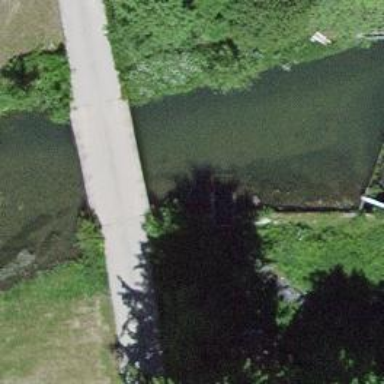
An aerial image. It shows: Culvert tunnel passing under river.